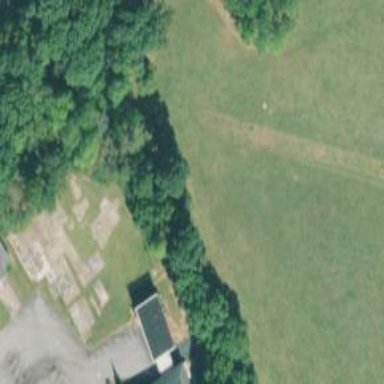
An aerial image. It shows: Grave yard.